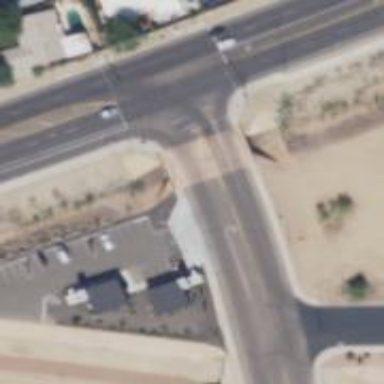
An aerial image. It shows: Tertiary road on asphalt surface on bridge.